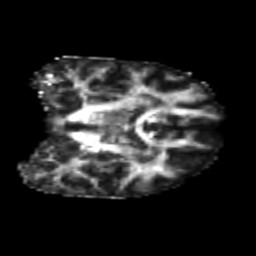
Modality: FA
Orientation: coronal
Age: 23
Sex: female
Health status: healthy
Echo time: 0.074 s